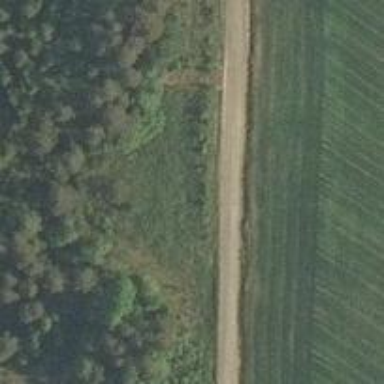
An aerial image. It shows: Unclassified road.